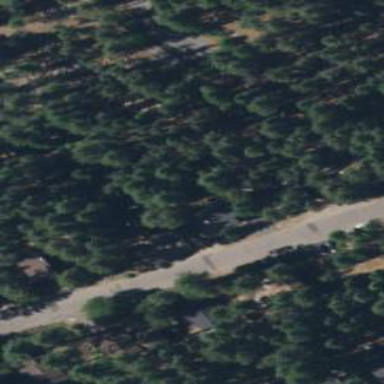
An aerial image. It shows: Woodland with evergreen needle-leaved trees.